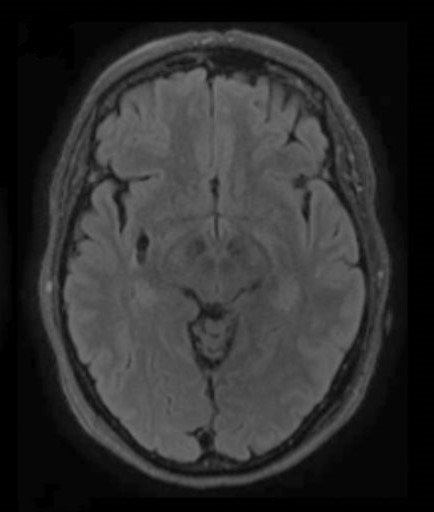
Label: notumor